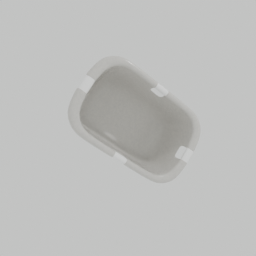
Label: tools